Field crop: maize
Growth stage: 2
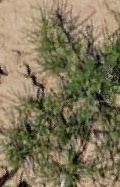
Species: salsola